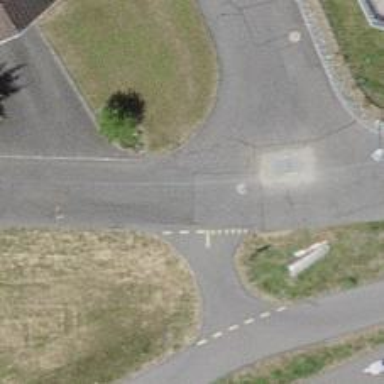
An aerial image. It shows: Asphalt cycleway.